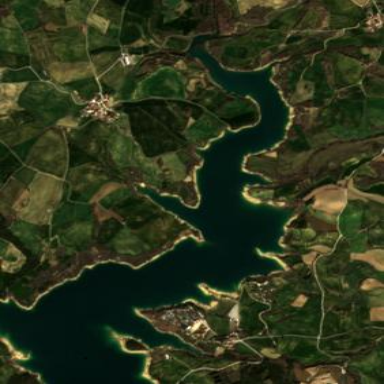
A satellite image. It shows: Reservoir of natural water.